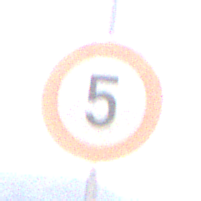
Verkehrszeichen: Geschwindigkeit5
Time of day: MorningAfternoon
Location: Outdoor (Nature)
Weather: PartlyCloudy
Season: NotSpecified
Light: Natural